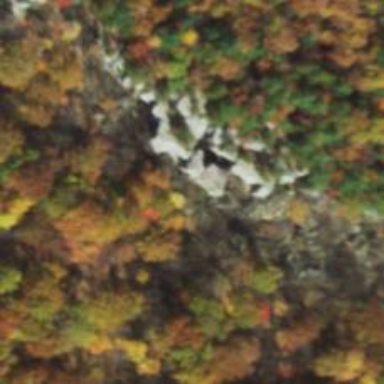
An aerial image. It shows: Natural cliff.